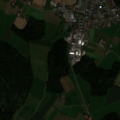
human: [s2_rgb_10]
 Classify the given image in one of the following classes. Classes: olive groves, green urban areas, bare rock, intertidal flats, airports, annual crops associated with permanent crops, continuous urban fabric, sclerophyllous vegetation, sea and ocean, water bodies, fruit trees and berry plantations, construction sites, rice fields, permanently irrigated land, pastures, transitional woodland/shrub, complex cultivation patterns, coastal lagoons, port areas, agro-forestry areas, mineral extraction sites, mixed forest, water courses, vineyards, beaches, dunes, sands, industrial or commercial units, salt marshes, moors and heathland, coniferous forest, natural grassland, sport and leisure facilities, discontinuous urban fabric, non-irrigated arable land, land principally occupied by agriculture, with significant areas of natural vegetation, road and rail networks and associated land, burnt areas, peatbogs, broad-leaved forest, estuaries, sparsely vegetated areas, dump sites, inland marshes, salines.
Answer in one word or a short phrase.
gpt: discontinuous urban fabric, non-irrigated arable land, coniferous forest, transitional woodland/shrub